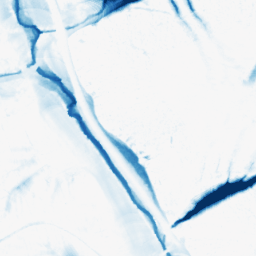
Category: morphological
Decomposition family: morphological_ellipse
Decomposition parameters: operation: closing
width: 30
height: 50
Upsampling method: linear_exact
Upsampling parameters: scale: 4
Upsampling scale: 4